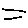
Label: line